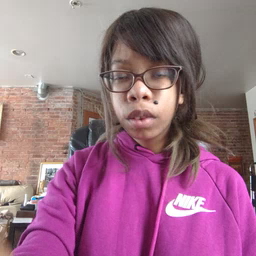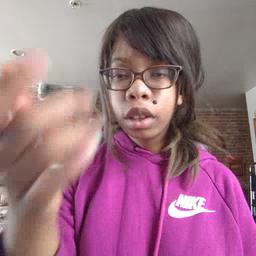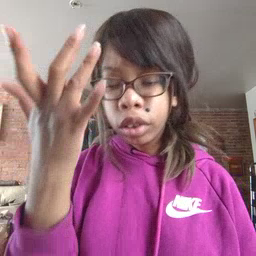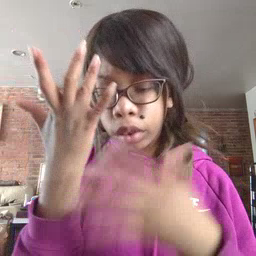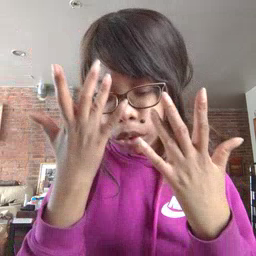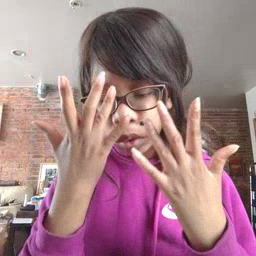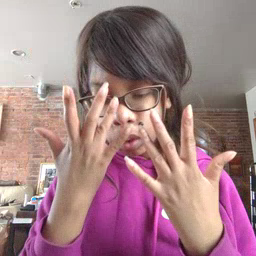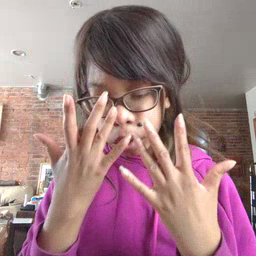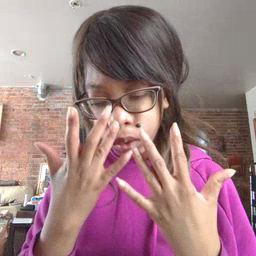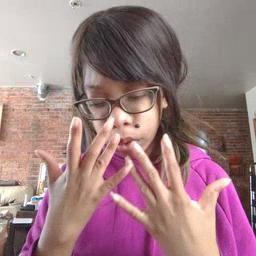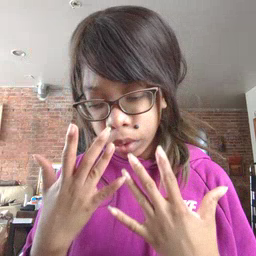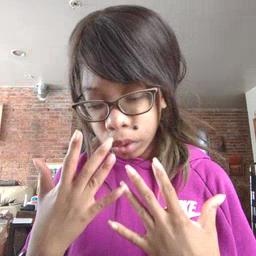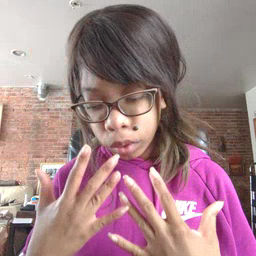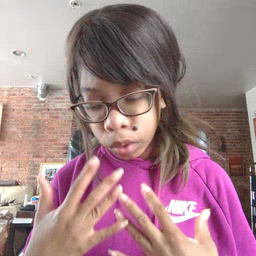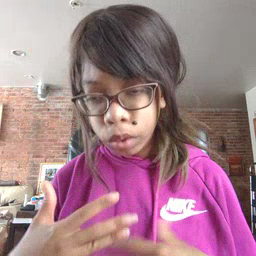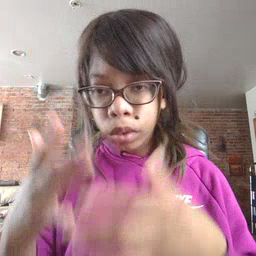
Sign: sad